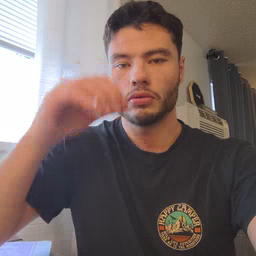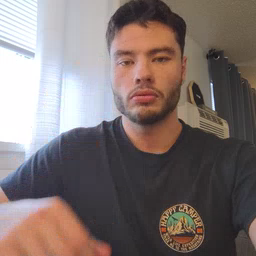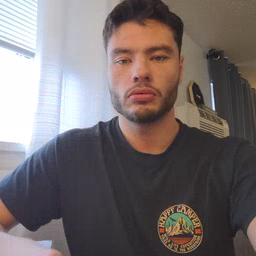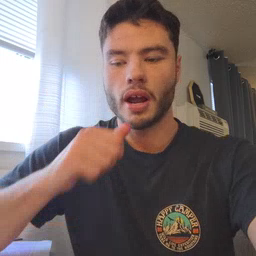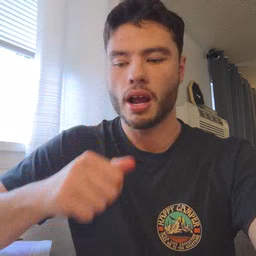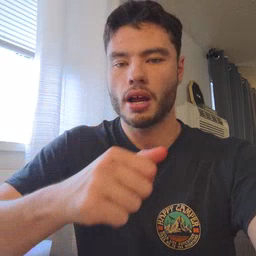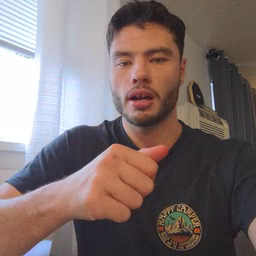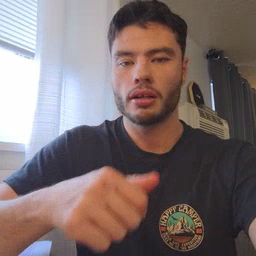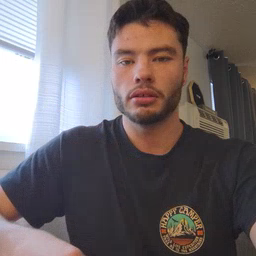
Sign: hide